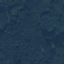
Label: Forest